Interaction volume radius: 5 \u00c5
Interaction volume height: 30 \u00c5
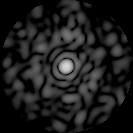
Disorder parameter: 0.8631